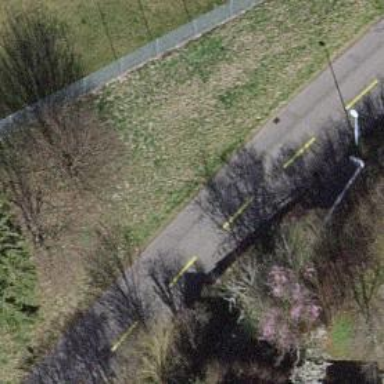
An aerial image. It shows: Asphalt residential road with opposite lane cycleway on the left.